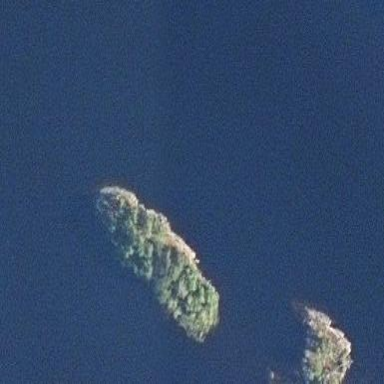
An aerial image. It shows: Islet.